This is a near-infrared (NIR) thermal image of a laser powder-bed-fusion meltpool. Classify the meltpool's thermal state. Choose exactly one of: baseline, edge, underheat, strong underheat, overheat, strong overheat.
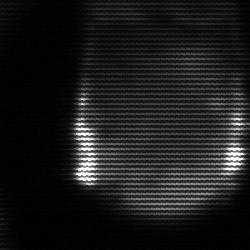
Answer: edge